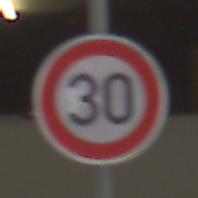
Verkehrszeichen: Geschwindigkeit30
Umgebung: Roofed, Urban
Tageszeit: Midday
Wetter: Overcast
Licht: Artificial
Jahreszeit: NotSpecified
Kontrast: MediumContrast